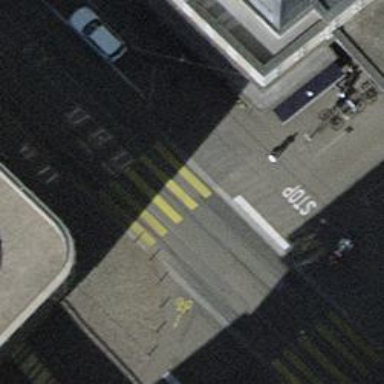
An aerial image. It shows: Tram crossing on the railway.